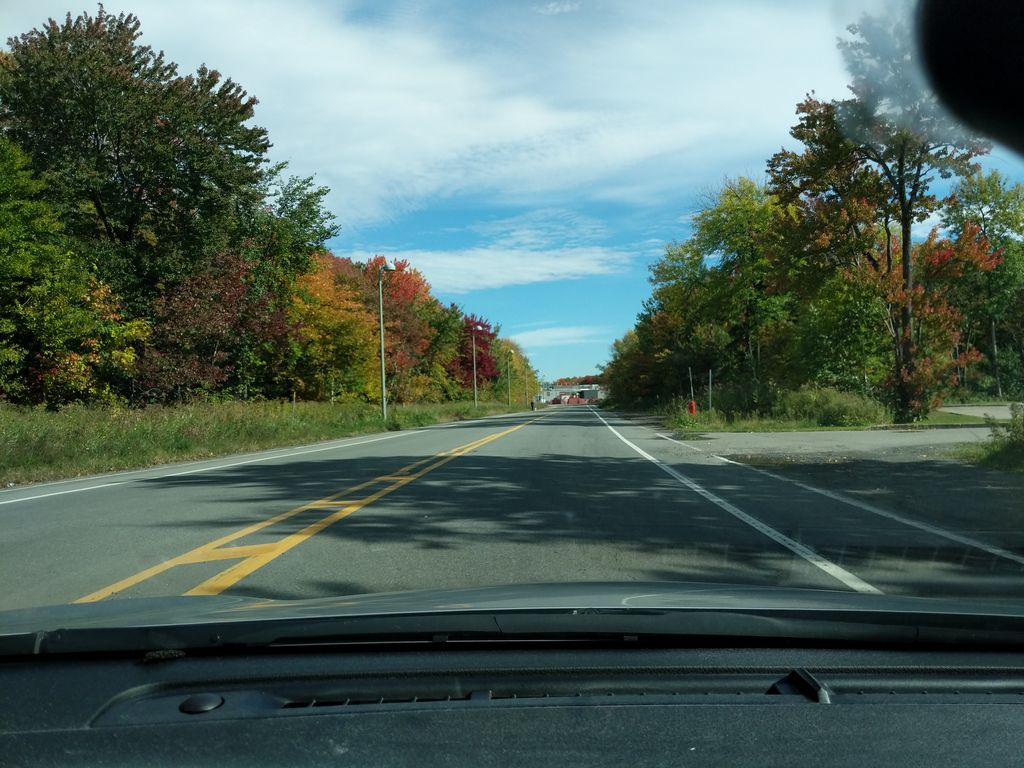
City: quebec_city